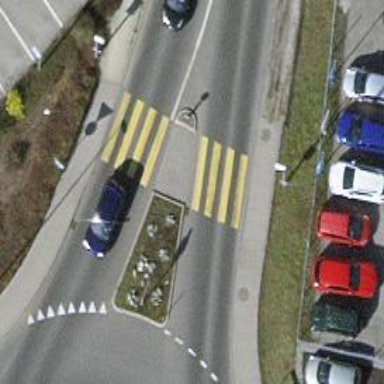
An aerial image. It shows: Zebra crossing with pedestrian island.